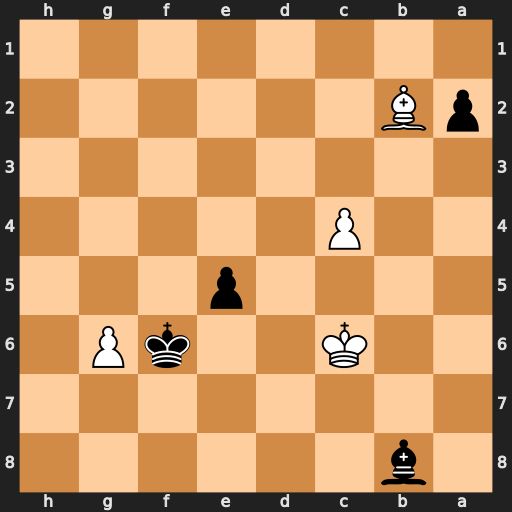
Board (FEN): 1b6/8/2K2kP1/4p3/2P5/8/pB6/8
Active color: b
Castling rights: -
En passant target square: -
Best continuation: Kxg6 Kd5 Kf5 c5 e4